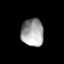
Tissue: lung
Cell type: Endothelial cells
Senescence score: 0.5901
Nuclear area (px): 608
Mean DAPI intensity: 161.758